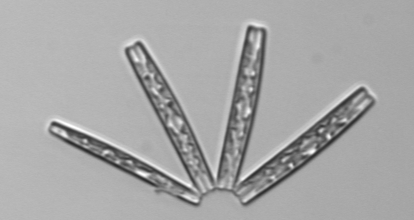
Label: Thalassionema